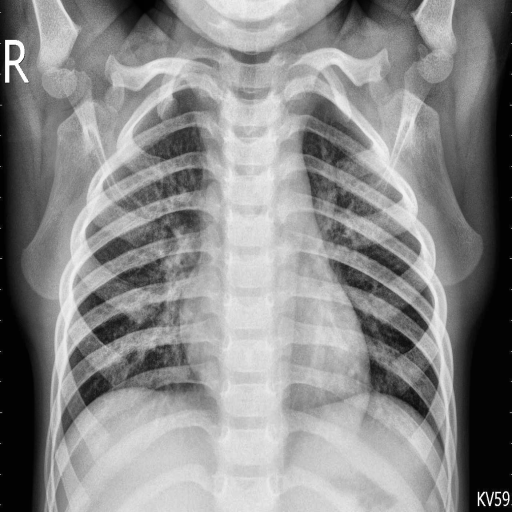
Finding: NORMAL